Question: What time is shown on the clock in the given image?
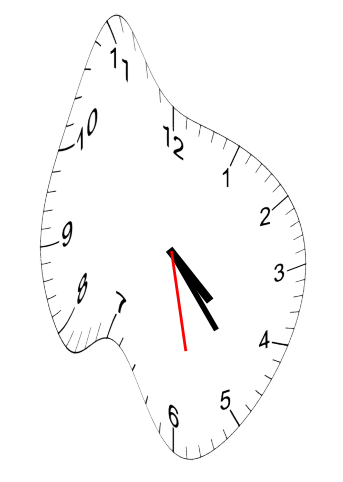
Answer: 04:23:28